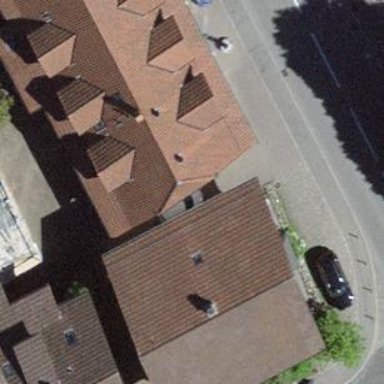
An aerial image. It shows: Residential building with clothes shop.